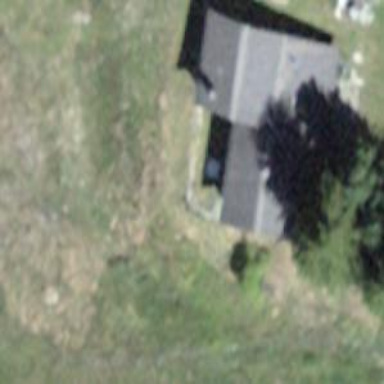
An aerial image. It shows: Detached building.